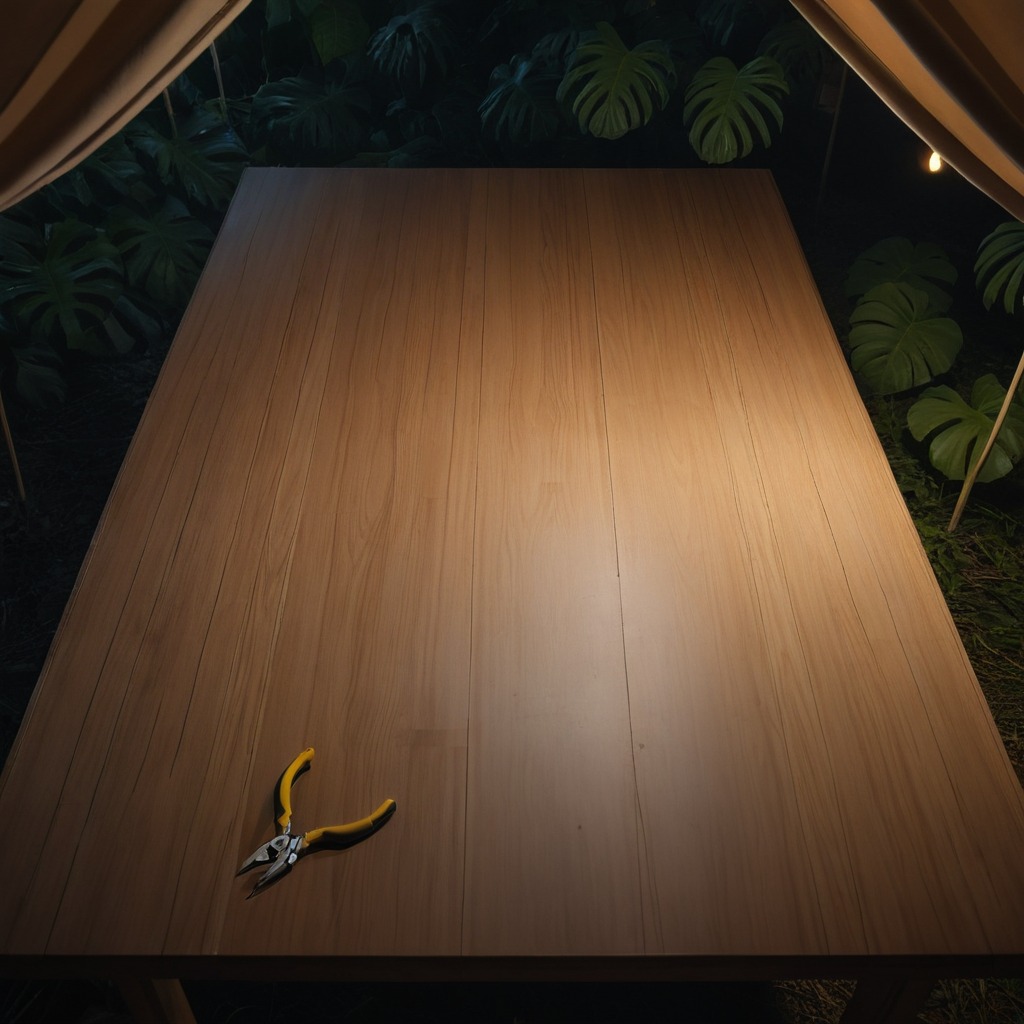
A plier is lying on a wooden table inside a jungle field workshop tent at night dim ambient light soft shadows worn but